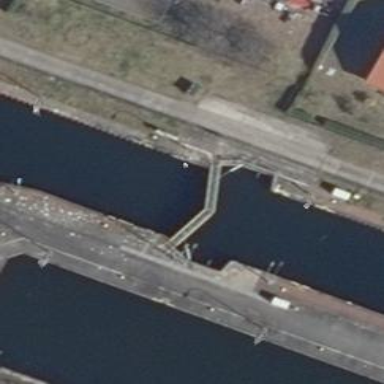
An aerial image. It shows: Canal with lock obstacle.